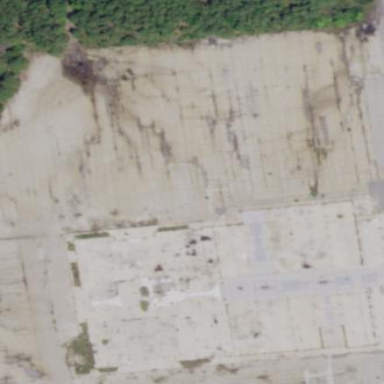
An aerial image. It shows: Brownfield site.